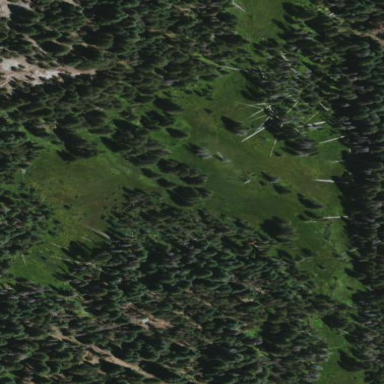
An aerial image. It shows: Beautiful meadow.